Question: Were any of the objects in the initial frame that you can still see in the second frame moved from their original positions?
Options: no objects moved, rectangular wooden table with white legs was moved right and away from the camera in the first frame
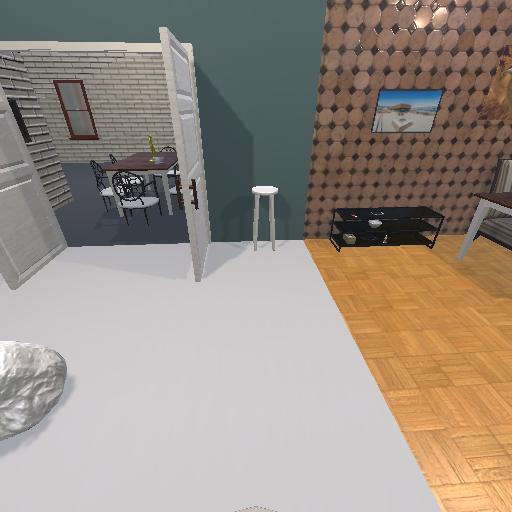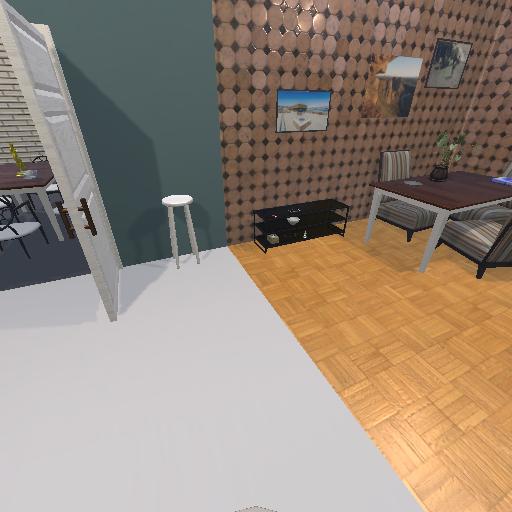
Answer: no objects moved